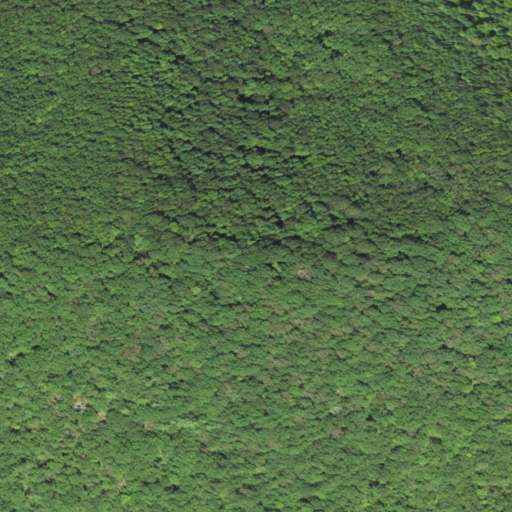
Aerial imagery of ridge(s) in West Virginia named Gap Mountain containing only deciduous forest